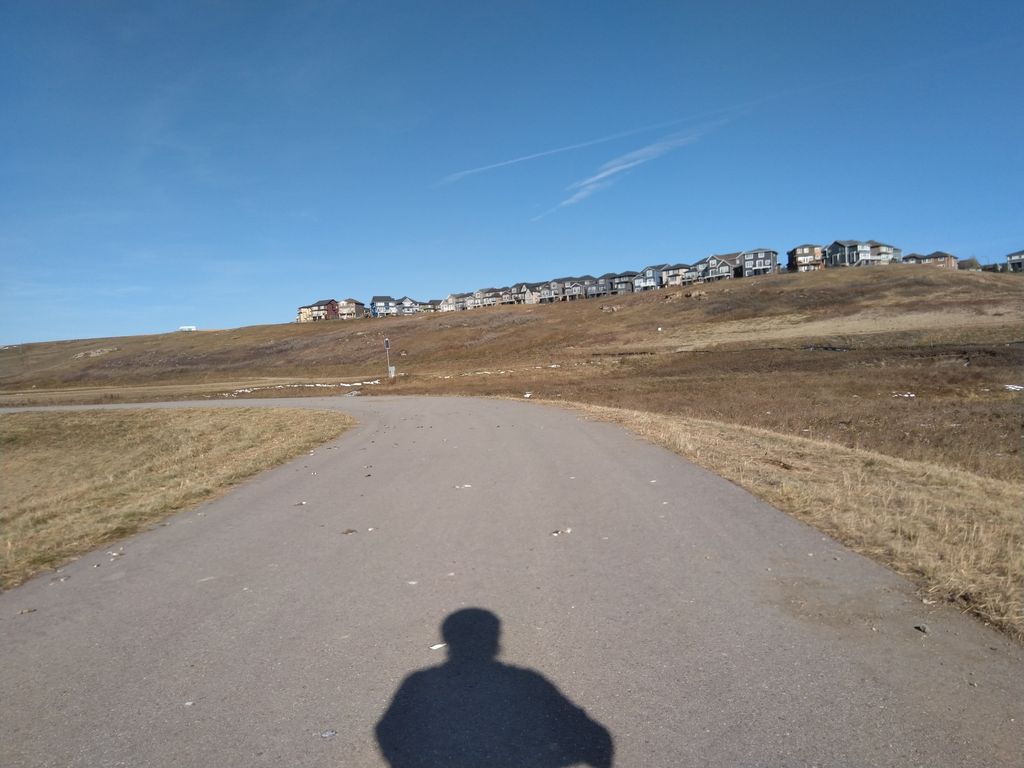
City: calgary